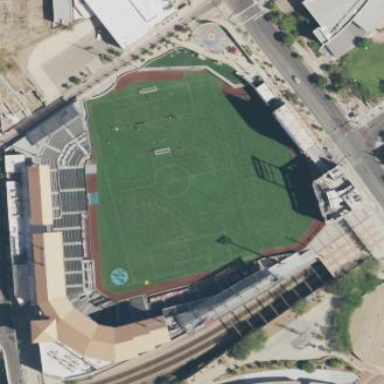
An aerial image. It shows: Stadium used for baseball.